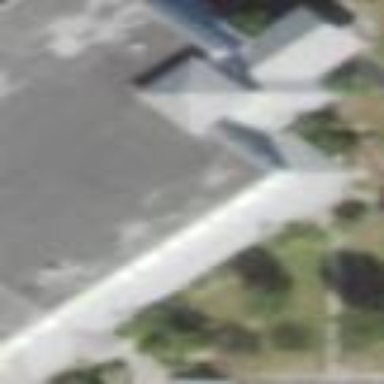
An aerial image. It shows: View of roof of building.